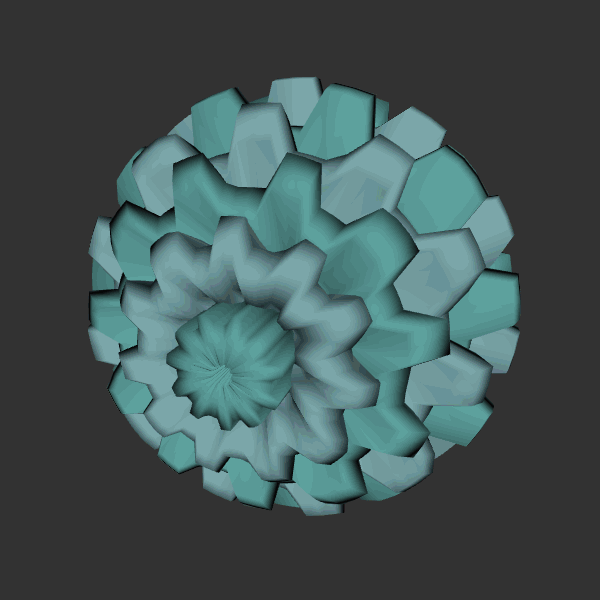
Background: dark